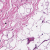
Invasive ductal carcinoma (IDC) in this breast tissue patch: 0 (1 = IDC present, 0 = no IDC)